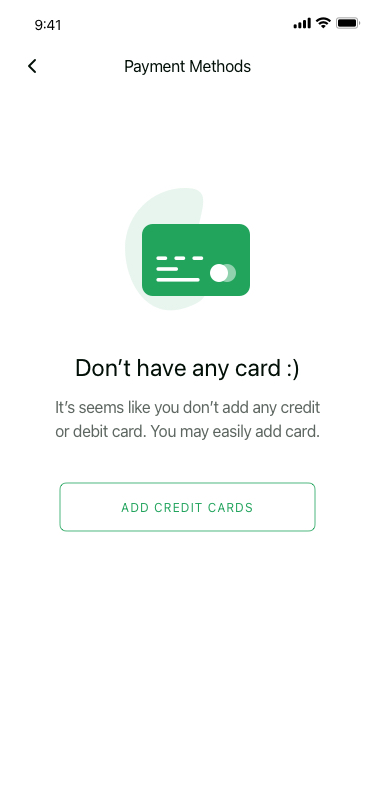
Text in this UI design:
Don’t have any card :)
It’s seems like you don’t add any credit or debit card. You may easily add card.